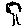
Label: tree